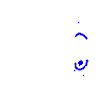
Particle: pion